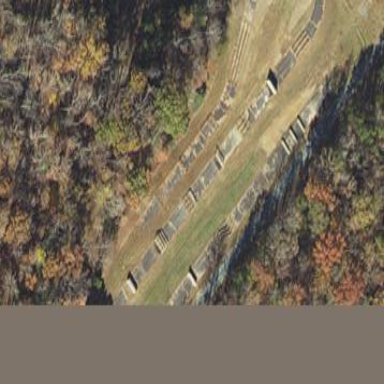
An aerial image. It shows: Obstacle course located in military training area.